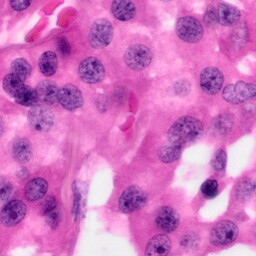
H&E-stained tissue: Pancreatic